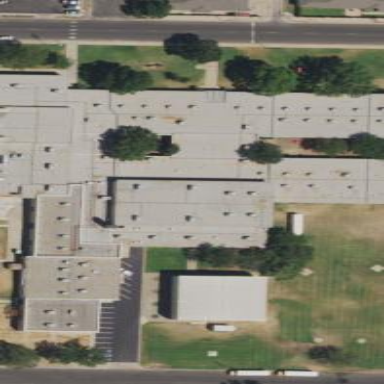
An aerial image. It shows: School building.